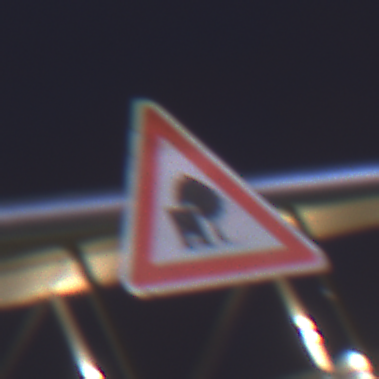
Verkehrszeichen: UnzureichendesLichtraumprofil
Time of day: Night
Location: Outdoor (Urban)
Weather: PartlyCloudy
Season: NotSpecified
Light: Artificial